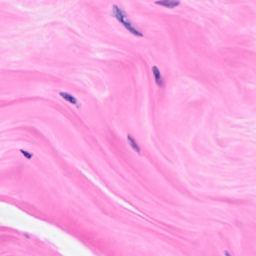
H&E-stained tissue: Breast